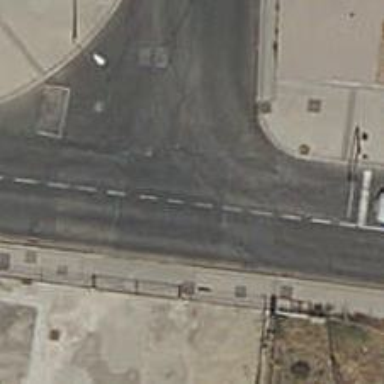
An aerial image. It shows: Road with traffic signals.